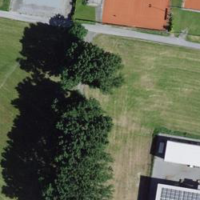
EUNIS habitat code: 56
Species observed at this site:
Aquila chrysaetos